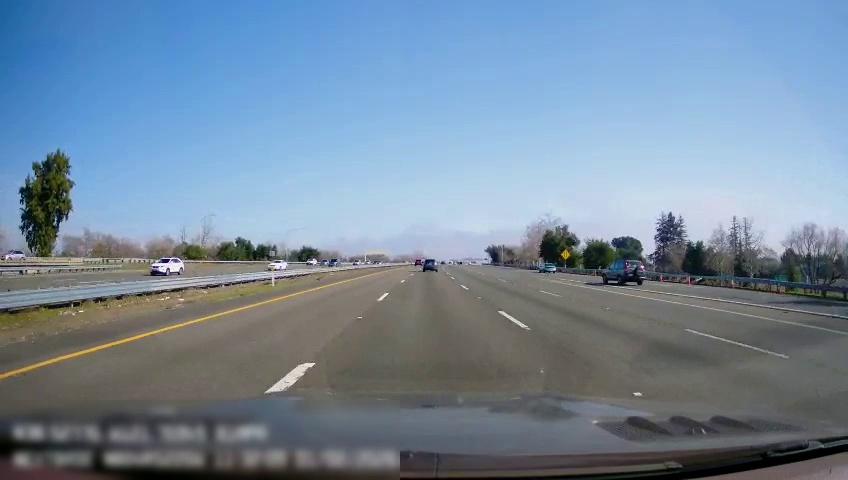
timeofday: Day
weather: Sunny
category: Drivable Space
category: Drivable Space
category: Vehicles | SUV
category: Vehicles | SUV
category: Vehicles | SUV
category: Vehicles | SUV
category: Vehicles | Car
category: Vehicles | SUV
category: Vehicles | SUV
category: Vehicles | SUV
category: Vehicles | Car
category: Lanes | Current Lane
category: Lanes | Current Lane
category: Lanes | Alternate Lane
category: Lanes | Alternate Lane
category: Lanes | Alternate Lane
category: Lanes | Alternate Lane
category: Traffic | Signs